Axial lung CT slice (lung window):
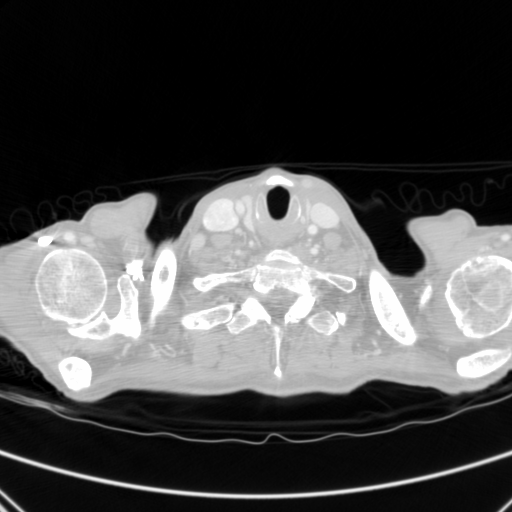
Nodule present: no